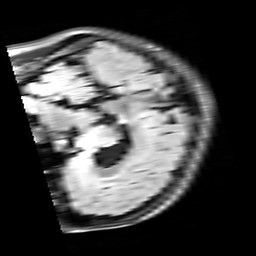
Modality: FLAIR
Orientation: sagittal
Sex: female
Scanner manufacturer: siemens
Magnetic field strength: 3 T
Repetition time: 10 s
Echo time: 0.09 s